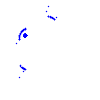
Particle: pion